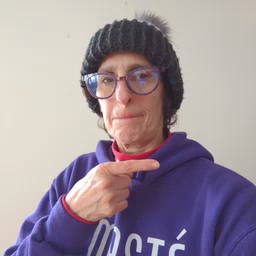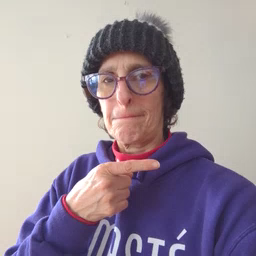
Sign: airplane